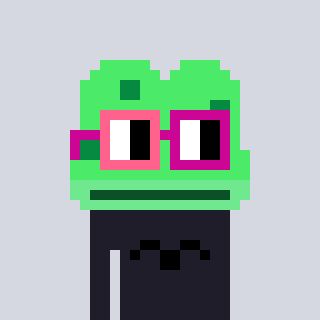
a pixel art character with square pink and red glasses, a frog-shaped head and a grayscale-colored body on a cool background